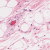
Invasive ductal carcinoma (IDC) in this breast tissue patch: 0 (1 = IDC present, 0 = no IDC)